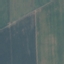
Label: AnnualCrop